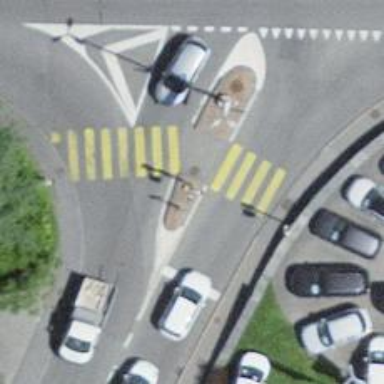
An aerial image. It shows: Crossing with zebra markings controlled by traffic signals.